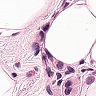
Metastatic tissue present: yes